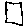
Label: square